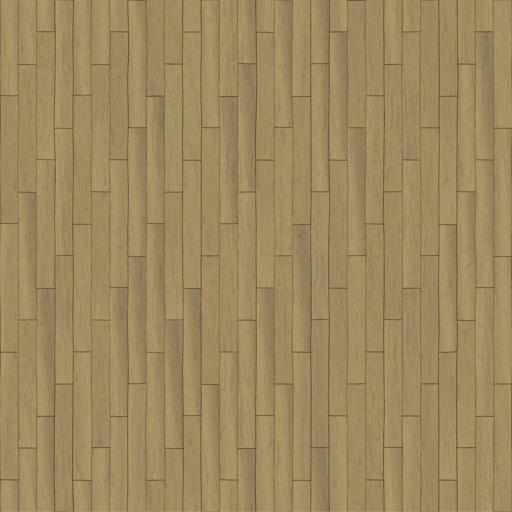
Tags: clean floor flooring light parquet wood wooden